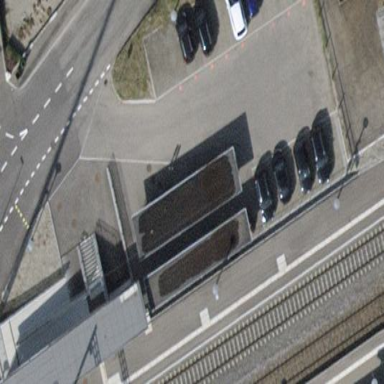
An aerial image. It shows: Flat roof building with bicycle parking stands.